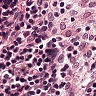
Metastatic tissue present: no